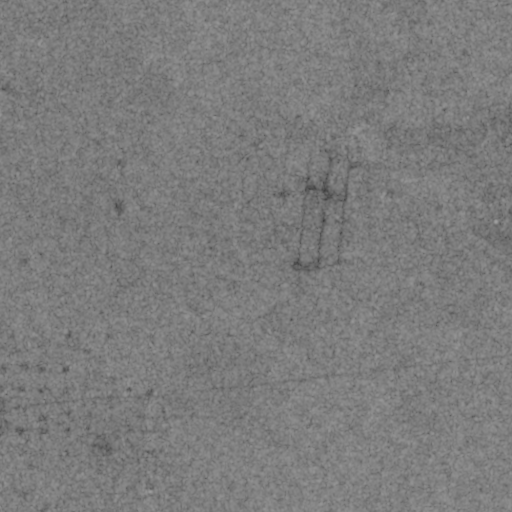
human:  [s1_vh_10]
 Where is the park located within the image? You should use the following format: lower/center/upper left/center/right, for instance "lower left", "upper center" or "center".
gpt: The park is located in the center of the image.
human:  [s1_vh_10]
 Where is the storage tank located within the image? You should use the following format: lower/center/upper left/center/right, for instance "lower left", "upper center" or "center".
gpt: The storage tank is located in the upper right of the image.
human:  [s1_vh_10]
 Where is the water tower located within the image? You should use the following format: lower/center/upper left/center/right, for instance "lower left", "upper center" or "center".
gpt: The water tower is located in the center right of the image.
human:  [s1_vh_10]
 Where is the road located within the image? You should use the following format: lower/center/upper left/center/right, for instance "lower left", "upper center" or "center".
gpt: There is no road in the image.

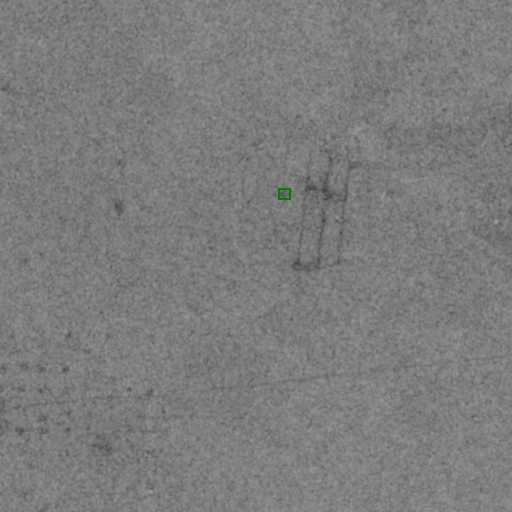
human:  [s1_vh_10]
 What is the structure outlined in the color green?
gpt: The structure outlined in green is a park.
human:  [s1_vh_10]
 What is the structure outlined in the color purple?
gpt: There is no purple outline.